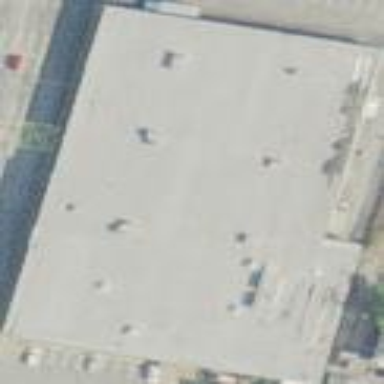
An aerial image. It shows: Supermarket building.